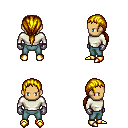
a pixel art fantasy rpg character, male body template, human, tanned skin, white long-sleeve shirt, teal pants, blonde ponytail hairstyle, metal gloves, gold boots, four views (front, back, left, right), 2x2 character sprite sheet, small pixel art, hard edges, no anti-aliasing